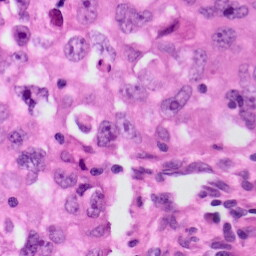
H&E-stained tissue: Lung